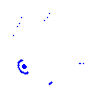
Particle: pion